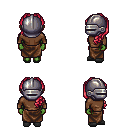
a pixel art fantasy rpg character, female body template, orc, green skin, brown long-sleeve shirt, robe skirt, ruby red princess hairstyle, metal helm, gray slippers, four views (front, back, left, right), 2x2 character sprite sheet, small pixel art, hard edges, no anti-aliasing